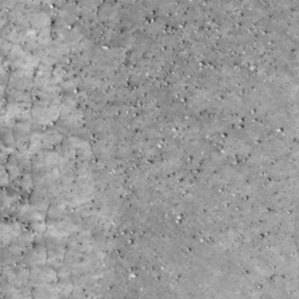
Label: non_frost